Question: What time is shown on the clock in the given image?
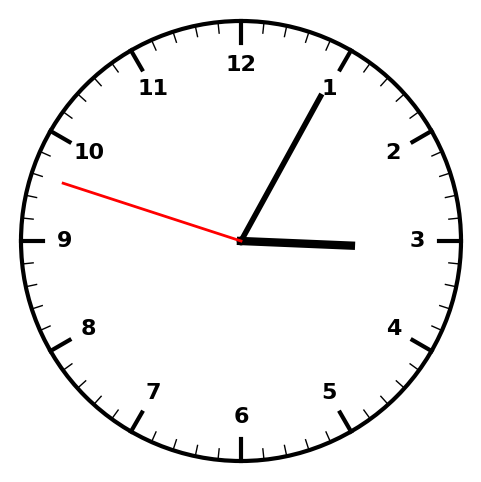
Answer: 03:04:48